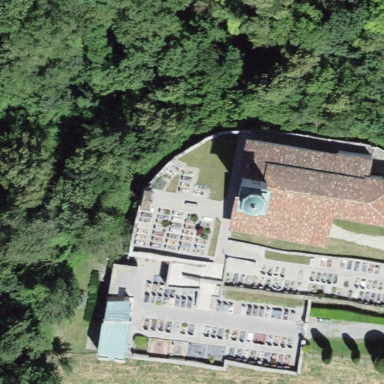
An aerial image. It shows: Cemetery.